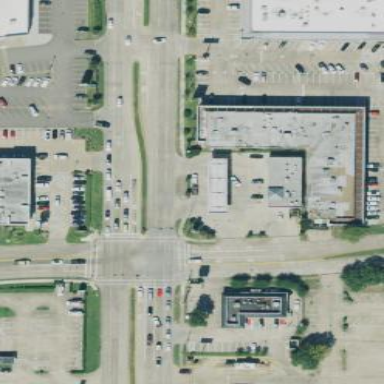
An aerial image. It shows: Retail area.